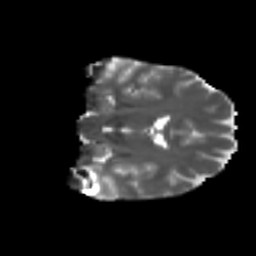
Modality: T2w
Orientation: coronal
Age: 27
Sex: female
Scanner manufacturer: ge
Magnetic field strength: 3 T
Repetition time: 7.8 s
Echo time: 0.0606 s